Field crop: maize
Growth stage: 2
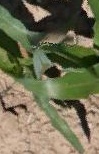
Species: maize